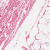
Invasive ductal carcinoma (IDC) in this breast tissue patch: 0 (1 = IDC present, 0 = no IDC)